Question: I have a 'UILabel' that I need to convert to a 'UITextView' because reasons. When I do this, the text is not positioned the same, despite using the same (custom) font.
I found that if I set:
'''
textView.textContainer.lineFragmentPadding = 0;
textView.textContainerInset = UIEdgeInsetsZero;
'''
This gets the text very close, but if I superimpose the 'UITextView' over top of the 'UILabel', I see the text positioning get farther apart with each new line.

The 'UILabel' is green, the 'UITextView' is black. This is using 'NSParagraphStyle' to set min and max line height to 15.
I've played with setting the paragraph style and min/max line height, but I haven't been able to match it exactly. I'm not a printer, so I don't necessarily understand all of the font related terms in the documentation for 'NSLayoutManager' and 'NSTextContainer' and all that.
I only need to support iOS 7 and up.
I'm not going to switch to some crazy CoreText-based custom widget or use some random third party library. I'm okay with close enough if I have to. But it seems like there should be some combination of random properties to make them layout the same.
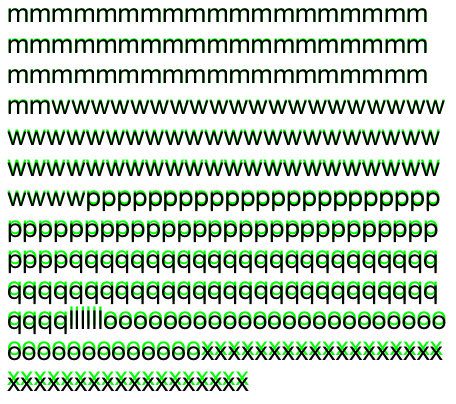
Answer: I took the solution for line spacing found <URL> and applied it to your issue. I managed to get it incredibly close by adjusting the 'lineSpacing' property. I tested with HelveticaNeue size 13 and managed to get it to line up as shown in the screen shot below.
'''
textView.textContainer.lineFragmentPadding = 0;
textView.textContainerInset = UIEdgeInsetsZero;
NSMutableParagraphStyle *paragraphStyle = [[NSMutableParagraphStyle alloc] init];
paragraphStyle.lineSpacing = -0.38;
NSDictionary *attrsDictionary =
@{ NSFontAttributeName: [UIFont fontWithName:@"HelveticaNeue" size:13.0f],
NSParagraphStyleAttributeName: paragraphStyle};
textView.attributedText = [[NSAttributedString alloc] initWithString:textView.text attributes:attrsDictionary];
'''